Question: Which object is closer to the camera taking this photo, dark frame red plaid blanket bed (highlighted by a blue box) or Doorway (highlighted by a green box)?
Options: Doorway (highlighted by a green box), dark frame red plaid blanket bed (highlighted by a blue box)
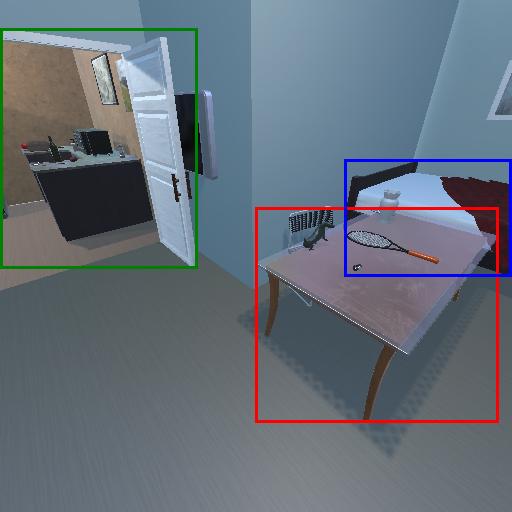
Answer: Doorway (highlighted by a green box)